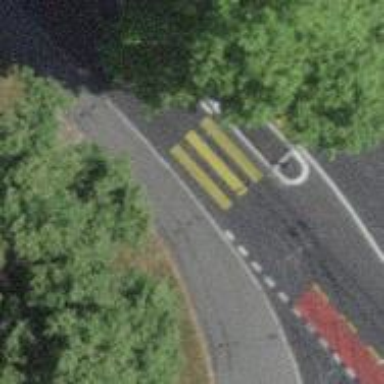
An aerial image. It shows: Kerb barrier.